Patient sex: M
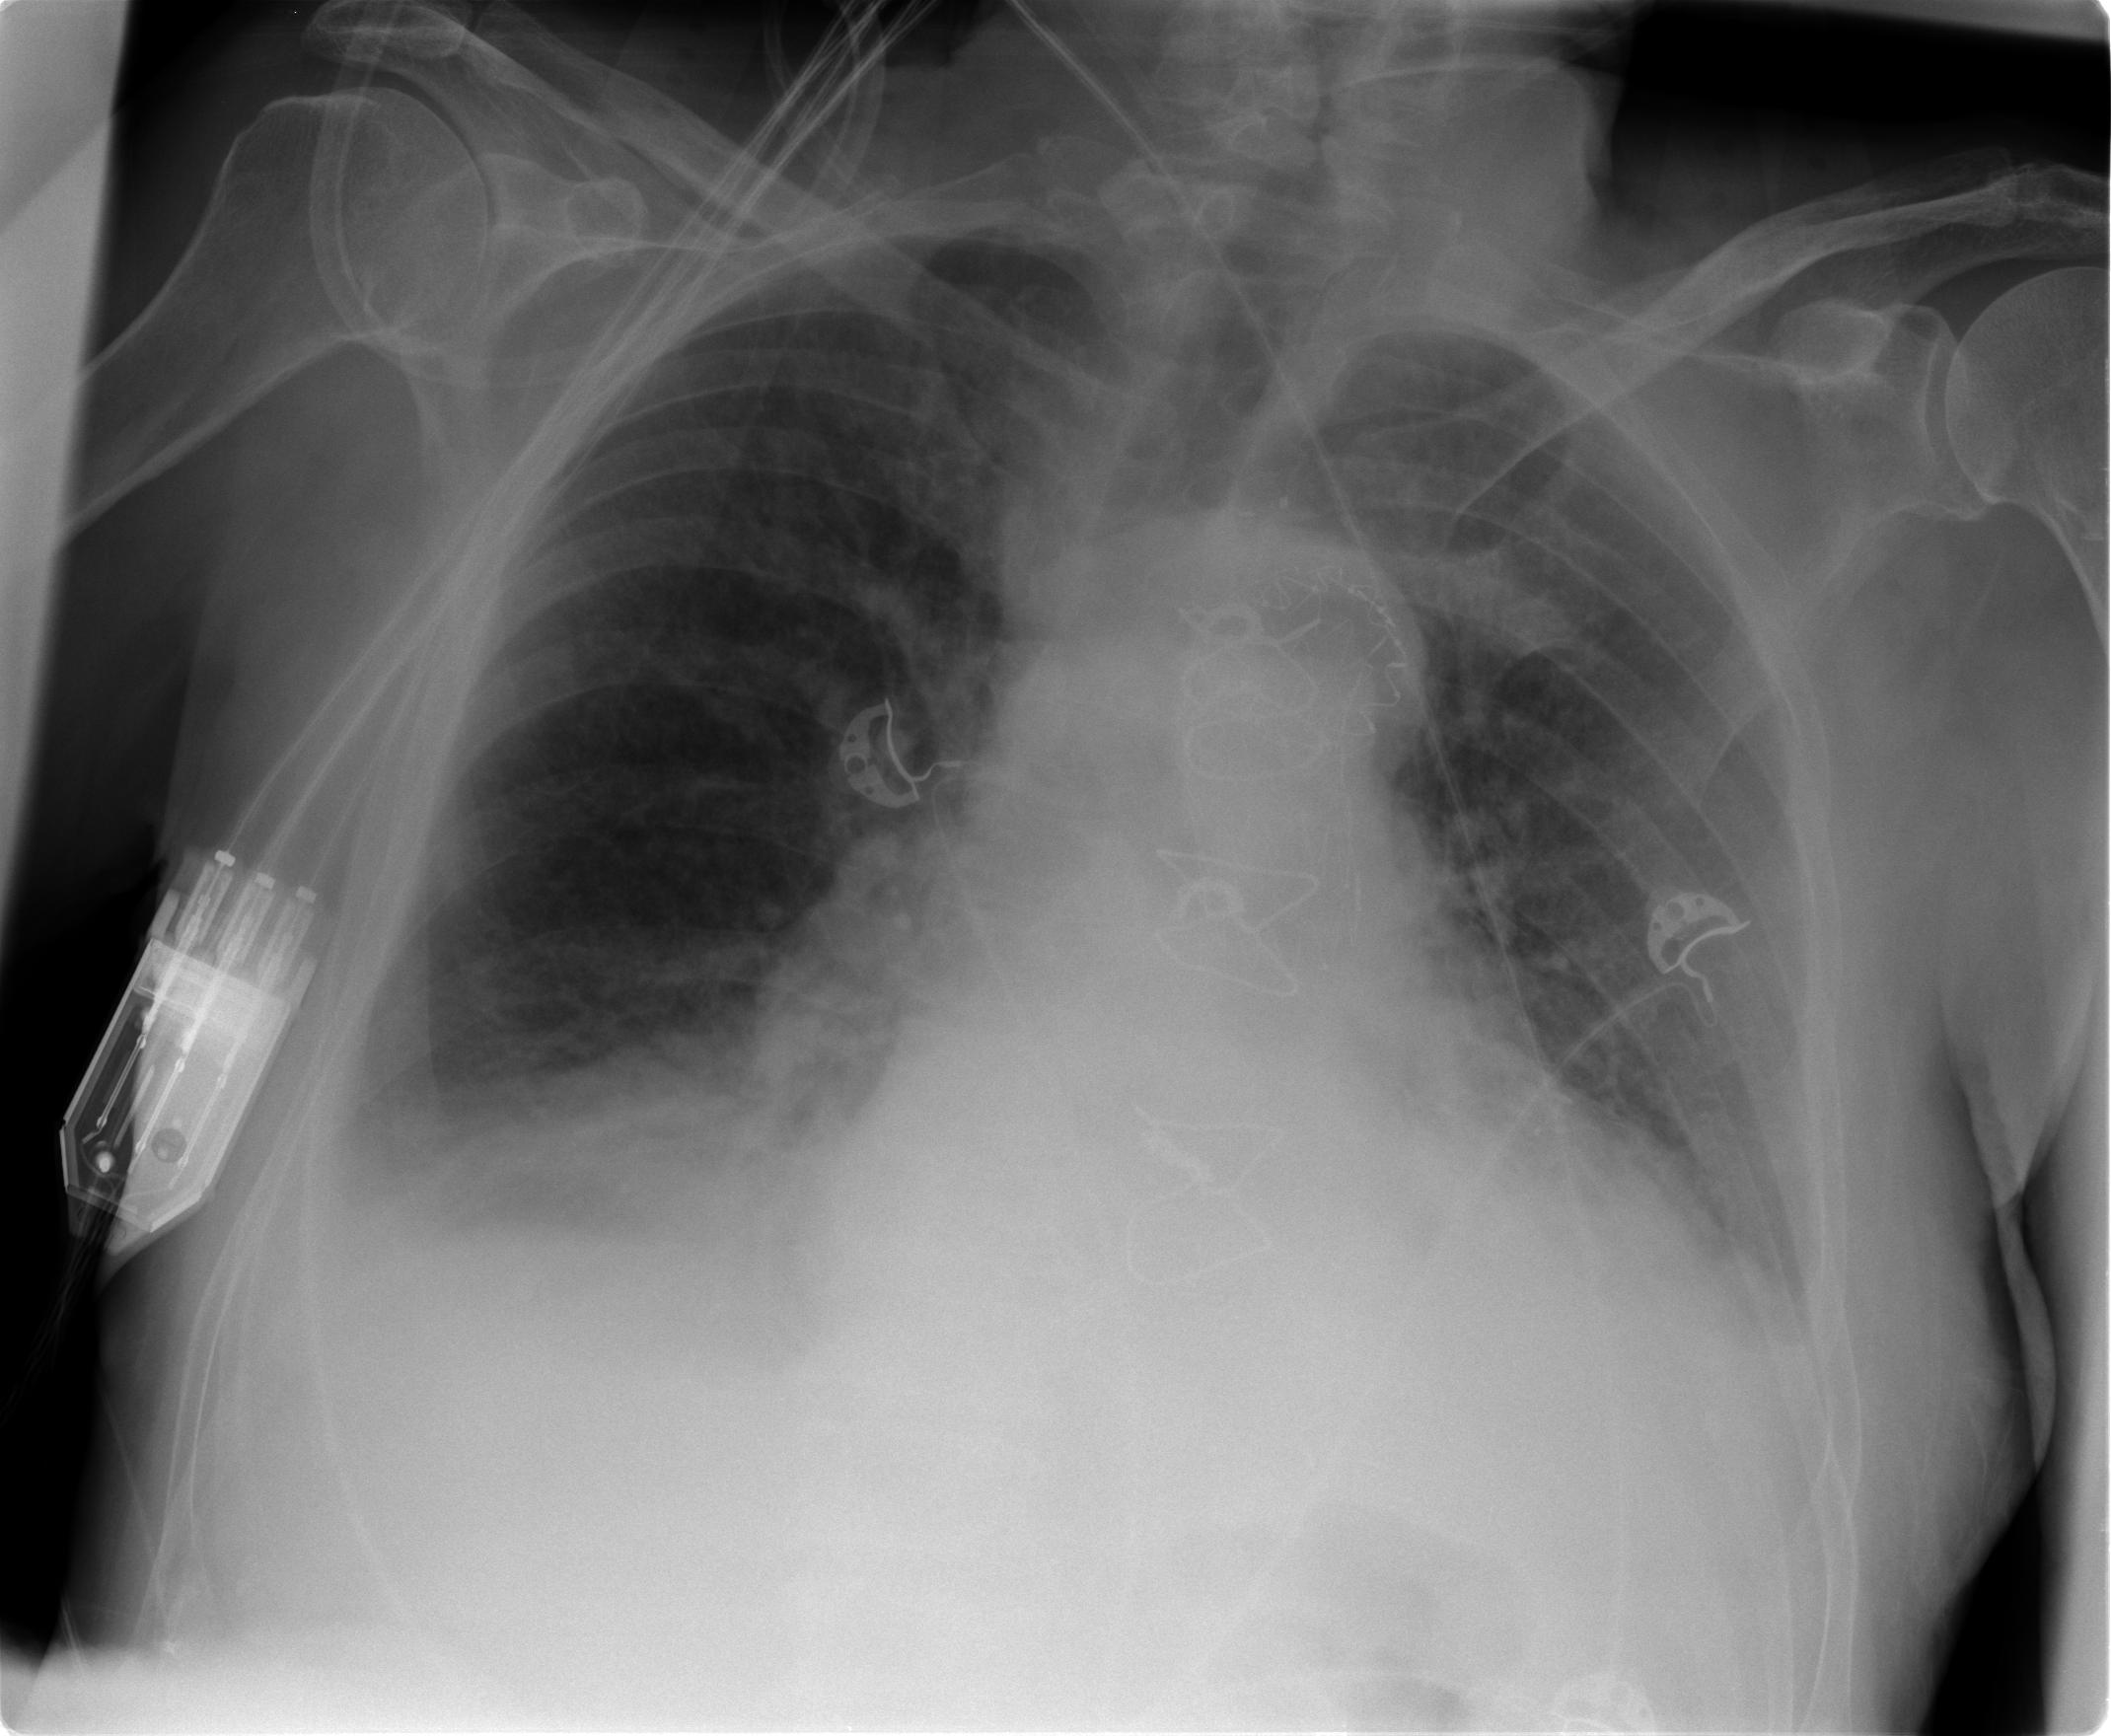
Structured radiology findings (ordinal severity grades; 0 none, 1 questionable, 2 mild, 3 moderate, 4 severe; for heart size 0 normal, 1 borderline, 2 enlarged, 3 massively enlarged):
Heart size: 2
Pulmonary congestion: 2
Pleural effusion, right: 1
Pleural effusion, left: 1
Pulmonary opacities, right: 1
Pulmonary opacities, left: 2
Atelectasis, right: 2
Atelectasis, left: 2